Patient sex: M
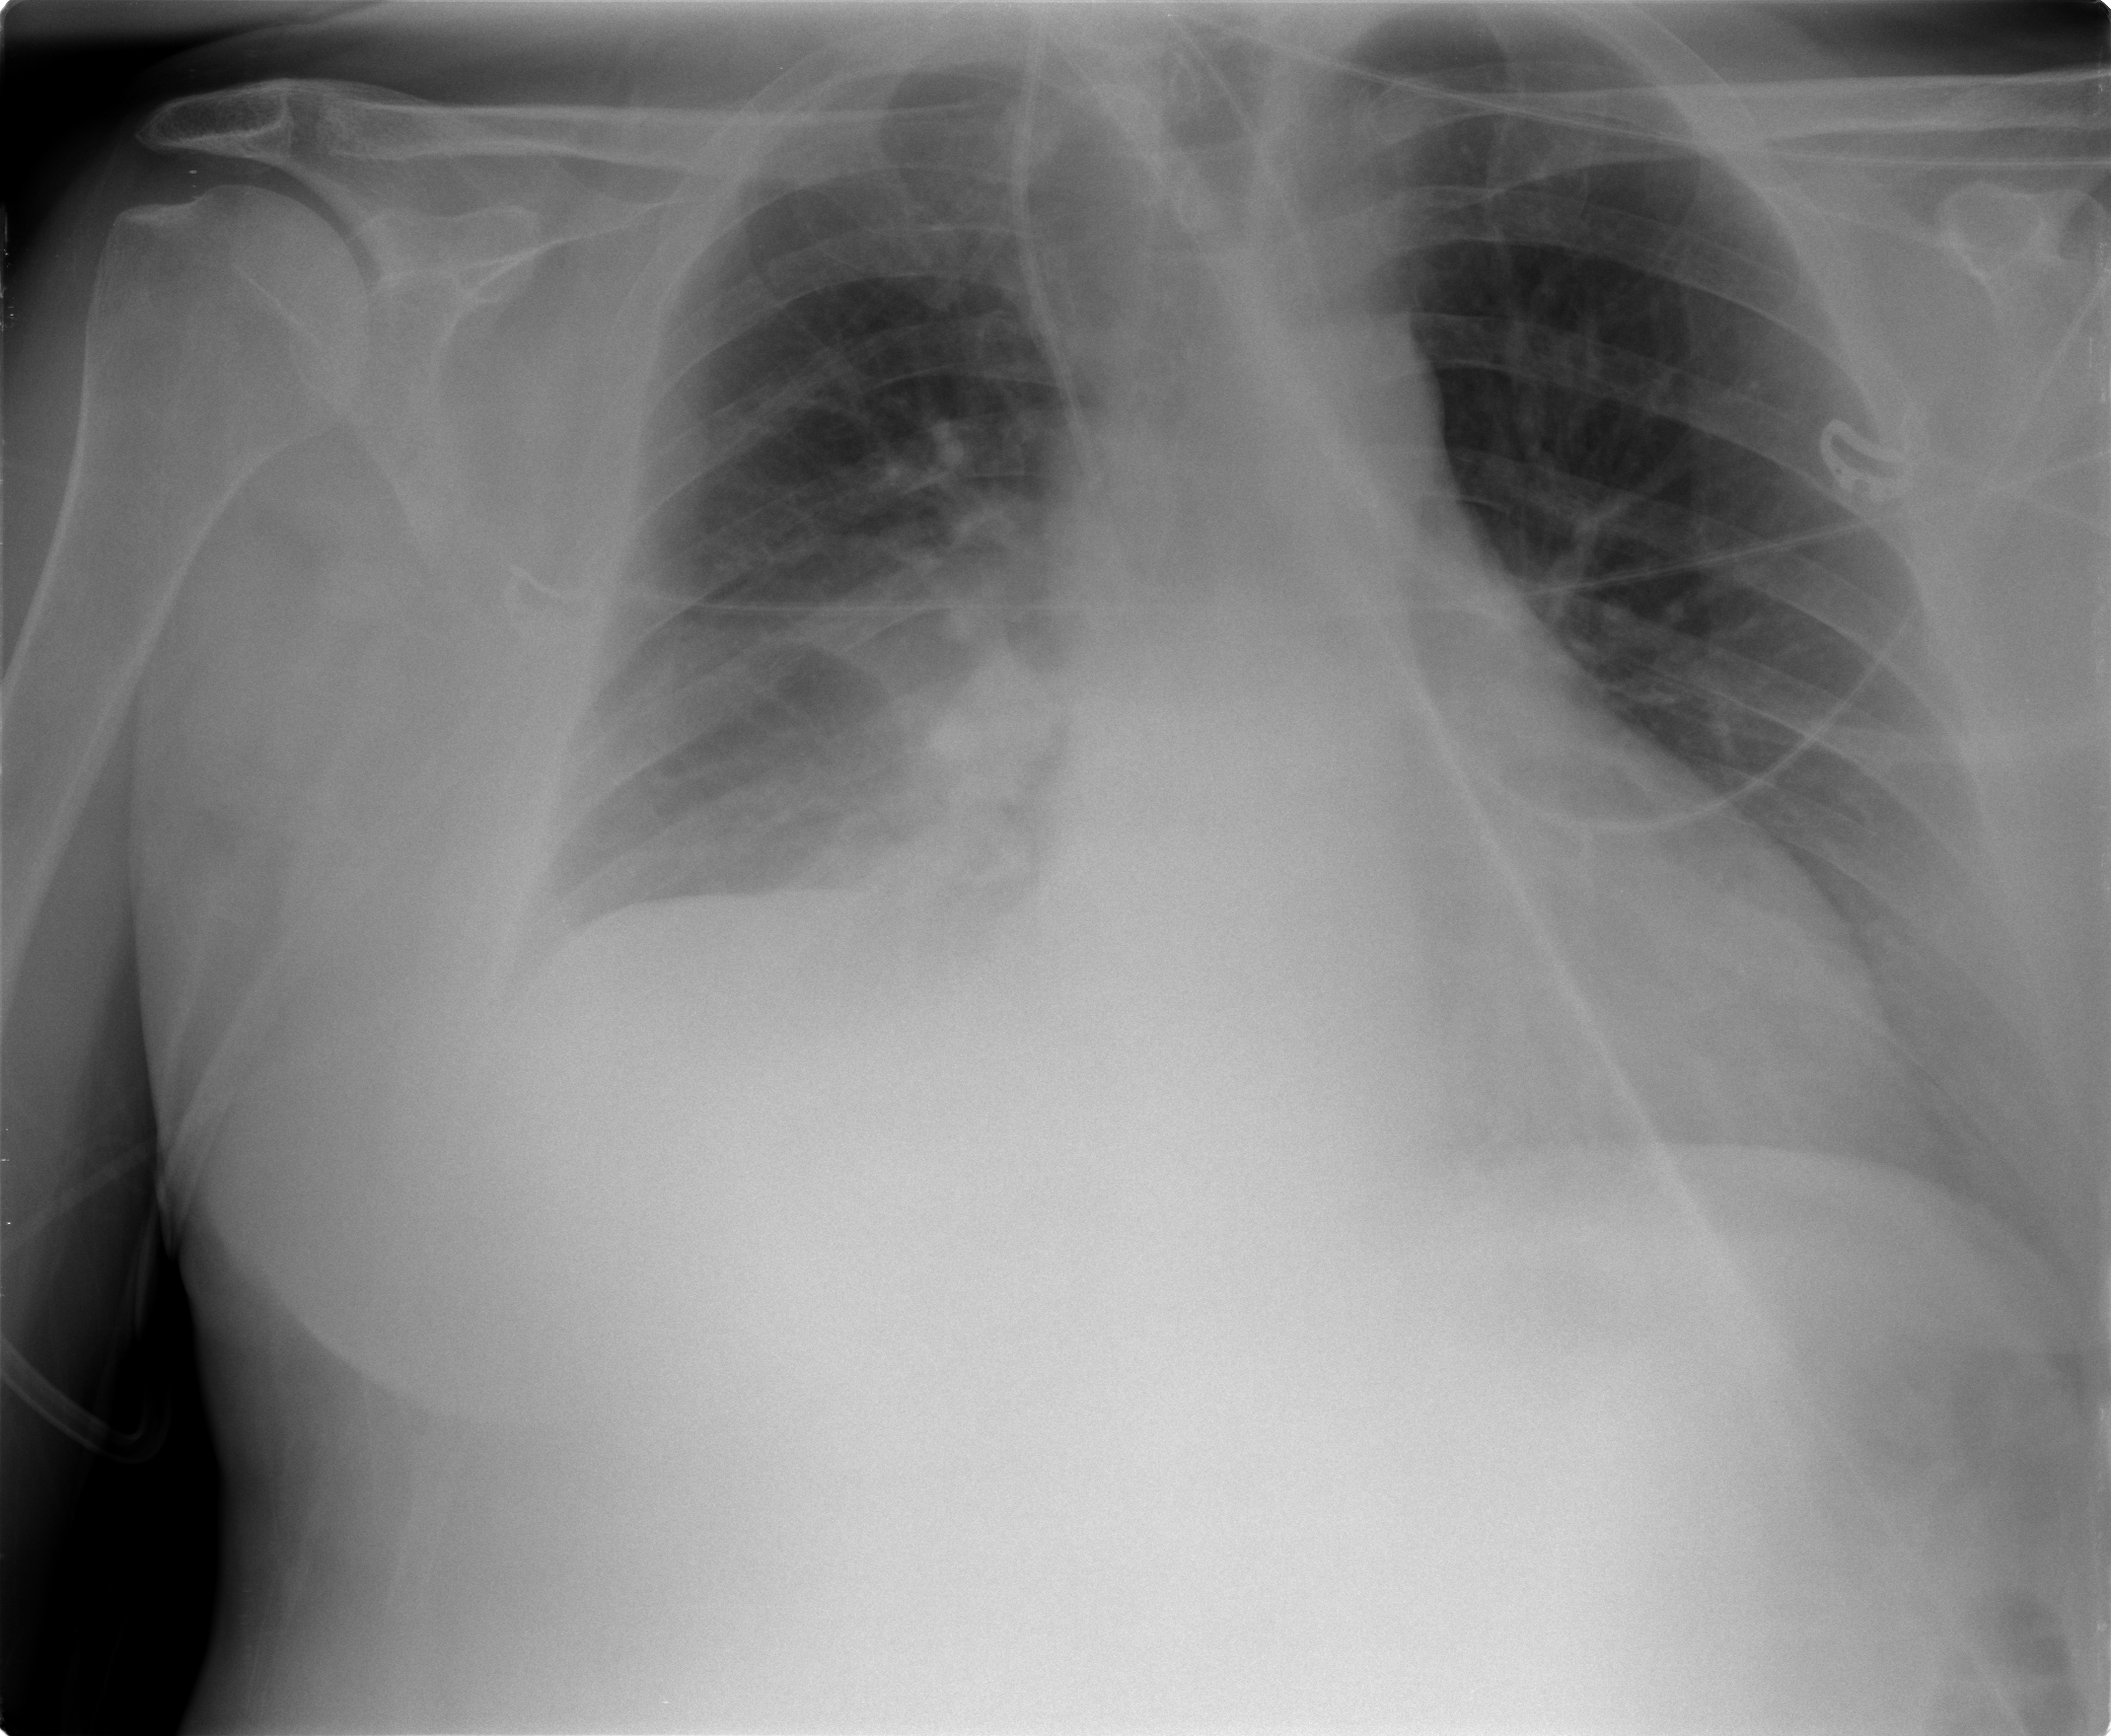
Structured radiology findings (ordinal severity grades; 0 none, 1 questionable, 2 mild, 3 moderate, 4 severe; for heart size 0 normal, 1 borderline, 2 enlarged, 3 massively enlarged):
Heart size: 0
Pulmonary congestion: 0
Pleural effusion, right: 2
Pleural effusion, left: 0
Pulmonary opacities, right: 0
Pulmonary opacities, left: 0
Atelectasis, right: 1
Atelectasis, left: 0